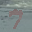
Label: 7